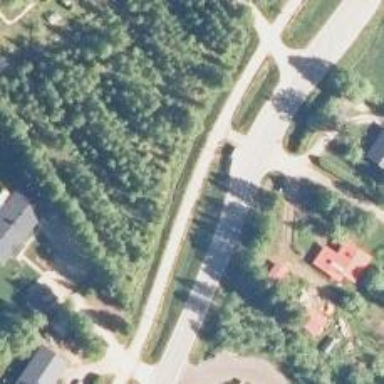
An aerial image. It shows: Asphalt cycleway.